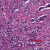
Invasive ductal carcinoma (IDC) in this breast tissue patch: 1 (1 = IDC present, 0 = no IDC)